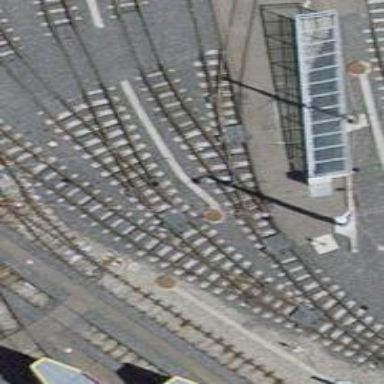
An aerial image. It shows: Tram railway yard with electrified contact line.